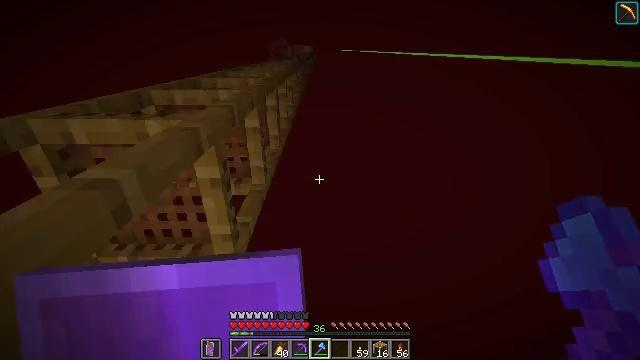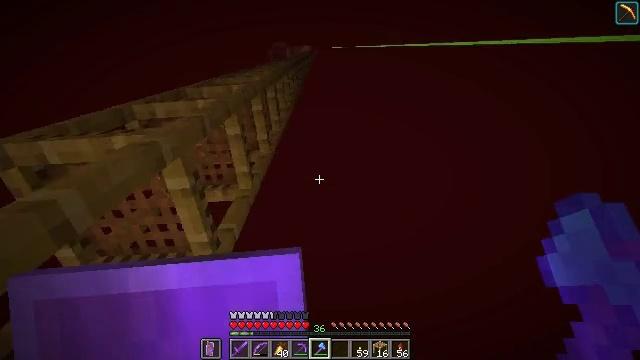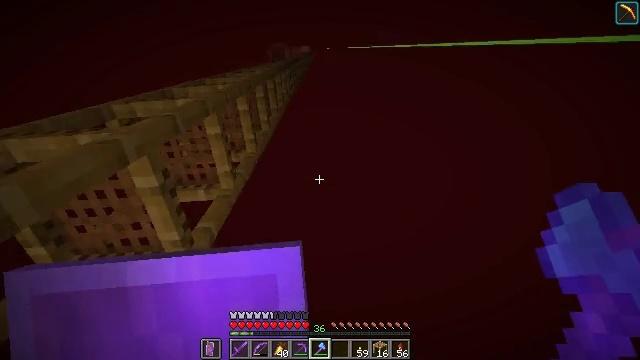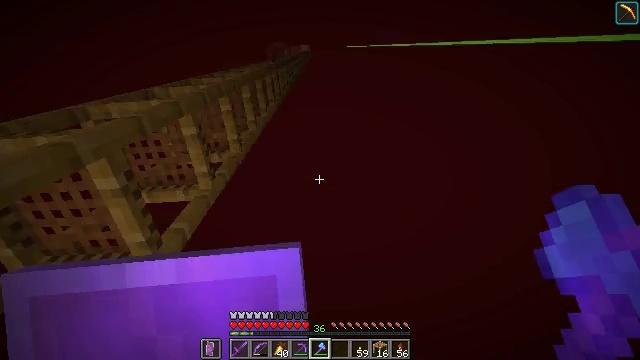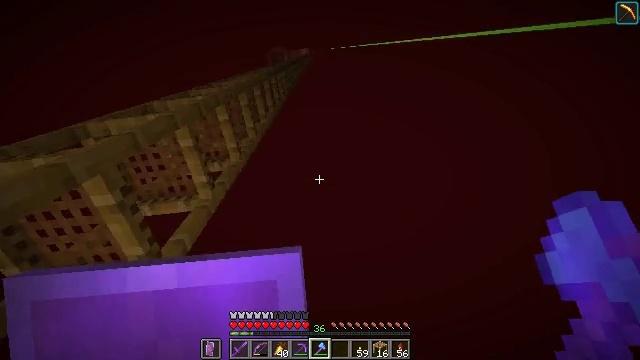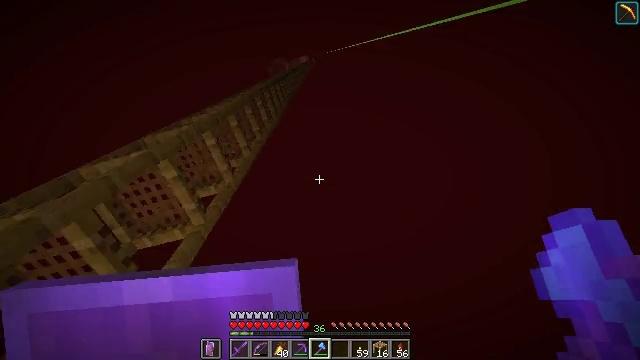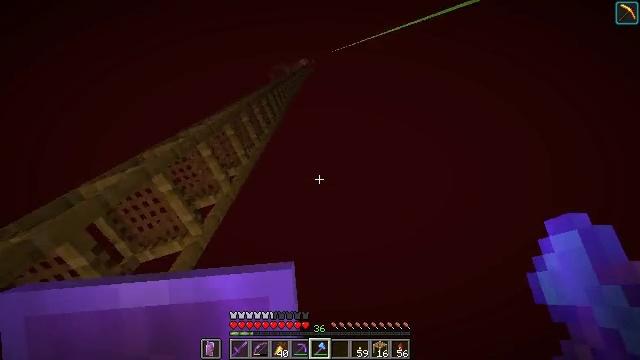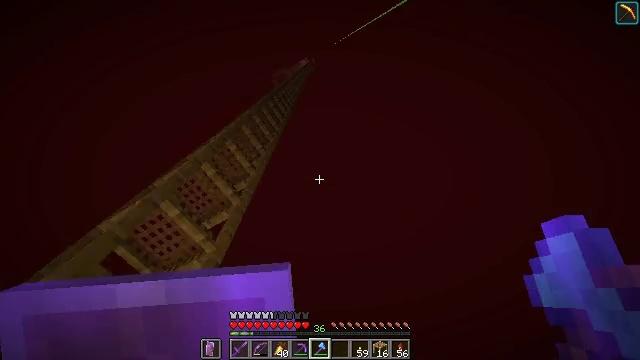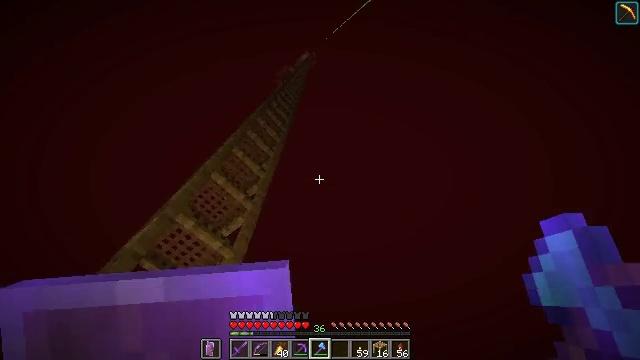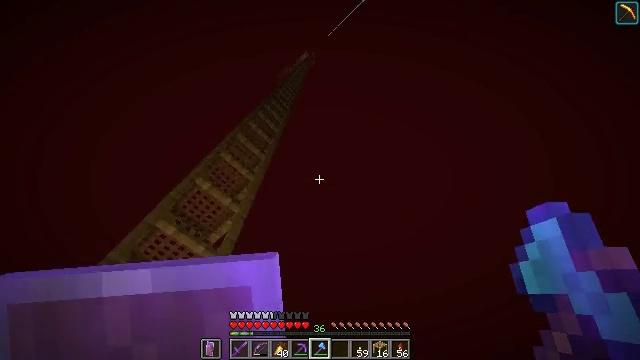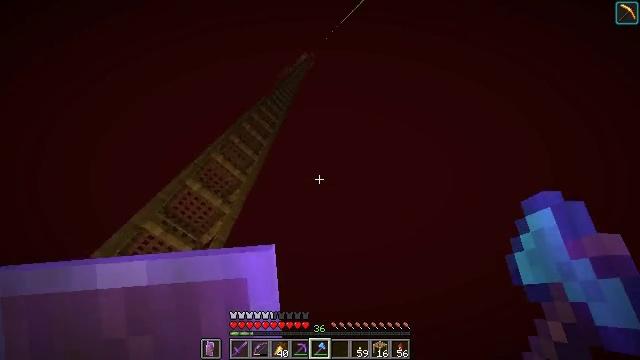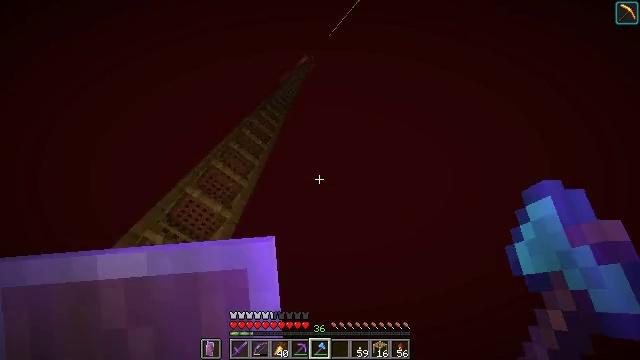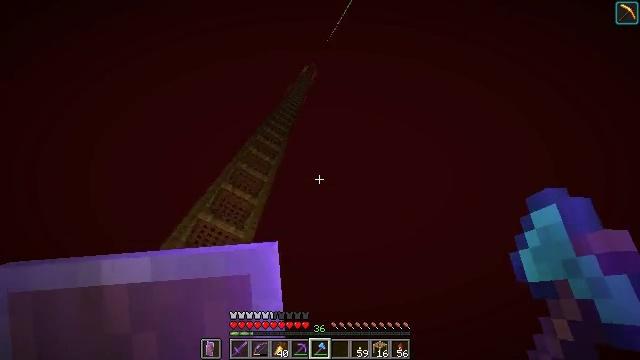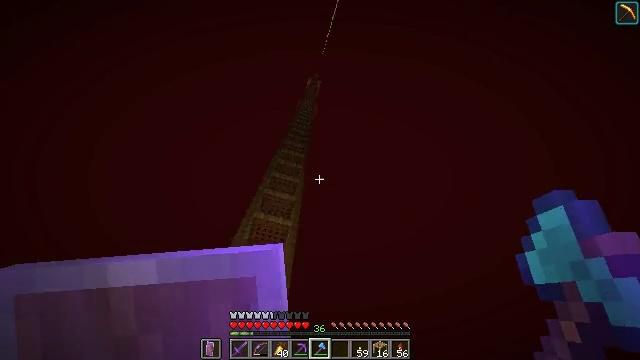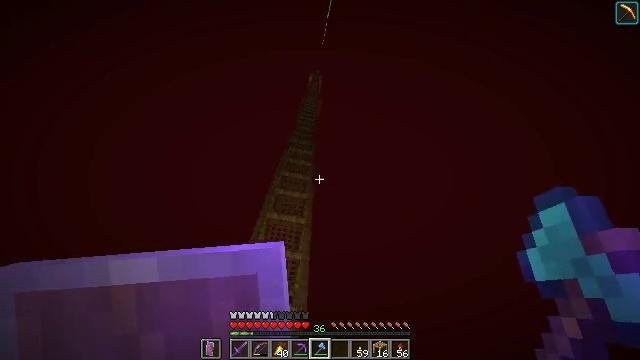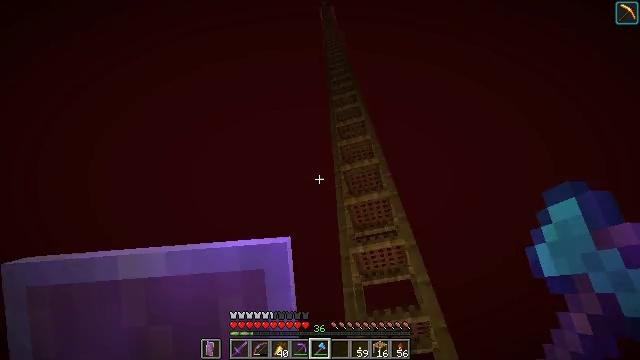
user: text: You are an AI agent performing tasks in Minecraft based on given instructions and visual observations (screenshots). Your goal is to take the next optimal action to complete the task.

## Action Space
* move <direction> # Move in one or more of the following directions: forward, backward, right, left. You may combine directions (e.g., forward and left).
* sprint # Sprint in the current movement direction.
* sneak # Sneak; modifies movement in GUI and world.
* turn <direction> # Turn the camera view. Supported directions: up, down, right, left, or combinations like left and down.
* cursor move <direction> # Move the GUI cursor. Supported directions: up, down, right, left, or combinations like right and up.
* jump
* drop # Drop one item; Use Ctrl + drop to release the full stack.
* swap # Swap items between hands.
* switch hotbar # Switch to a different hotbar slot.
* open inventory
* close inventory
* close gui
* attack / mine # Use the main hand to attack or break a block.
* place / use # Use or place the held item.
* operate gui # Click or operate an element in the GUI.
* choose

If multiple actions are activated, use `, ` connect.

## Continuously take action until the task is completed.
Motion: motion action
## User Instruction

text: Retrieve the ender chest safely.
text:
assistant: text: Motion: move right, turn left
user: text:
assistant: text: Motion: move right
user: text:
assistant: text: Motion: move right
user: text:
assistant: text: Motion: move right, turn left
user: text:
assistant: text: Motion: move right, turn left and up
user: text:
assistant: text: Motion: move right, turn left
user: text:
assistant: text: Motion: move right, turn left
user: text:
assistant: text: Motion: move right, turn left and down
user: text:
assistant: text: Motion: move right, turn left
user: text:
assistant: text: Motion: move right
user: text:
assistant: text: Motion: move right, turn left
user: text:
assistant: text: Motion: turn left and up
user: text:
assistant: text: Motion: turn left and up
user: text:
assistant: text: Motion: turn left and down
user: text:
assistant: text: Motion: turn left and down
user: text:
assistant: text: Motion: turn left and down
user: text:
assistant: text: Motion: turn left and down
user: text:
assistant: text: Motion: no_op
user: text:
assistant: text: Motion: no_op
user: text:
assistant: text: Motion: no_op
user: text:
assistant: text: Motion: no_op
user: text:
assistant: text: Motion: no_op
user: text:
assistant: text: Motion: no_op
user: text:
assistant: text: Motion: turn down
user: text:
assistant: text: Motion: turn right and down
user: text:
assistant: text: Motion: turn right and down
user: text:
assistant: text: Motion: move forward, turn right and down
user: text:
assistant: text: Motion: move forward, turn right and down
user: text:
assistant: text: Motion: move forward
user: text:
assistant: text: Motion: move forward